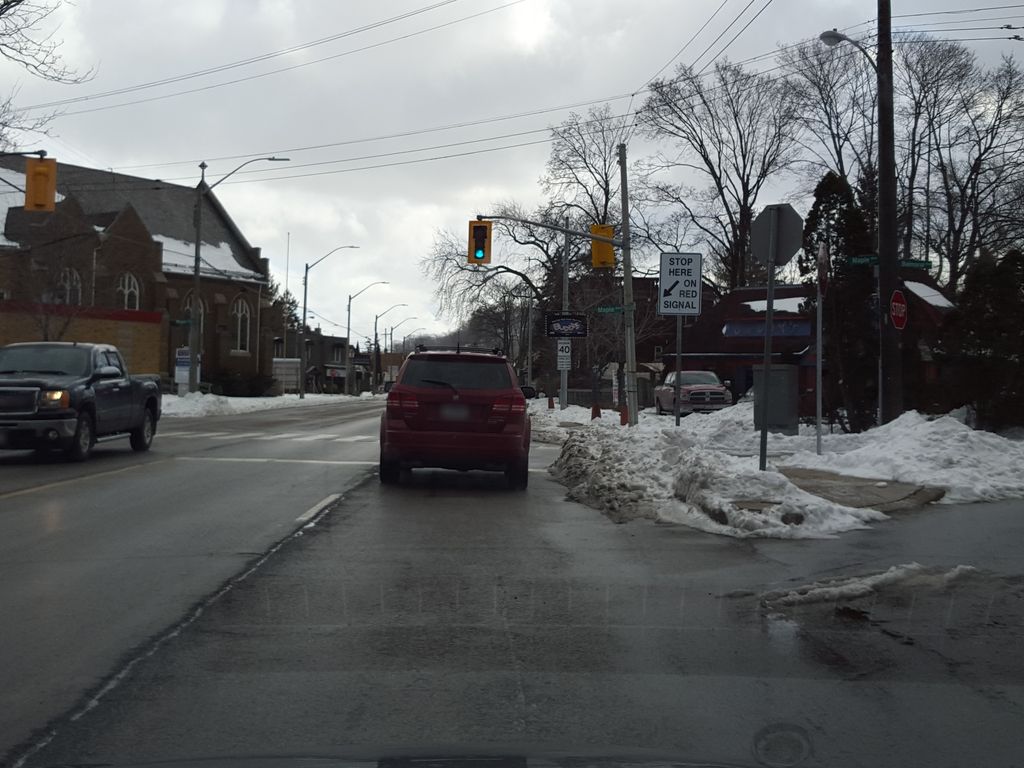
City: hamilton